Question: I have embed youtube in a view using UIWebView.
'''
NSString *html = [NSString stringWithFormat:@"<html> <body style="margin:0;"><iframe class="youtube-player" type="text/html" width="%f" height="%f" src="http://www.youtube.com/embed/%@" frameborder="0" allowfullscreen></iframe></body></html>", self.view.bounds.size.width - kTitleLabelLeftIndent*2, kUIWebViewHeight, self.utubeId];
utubeWebView = [[UIWebView alloc]init];
[utubeWebView setAllowsInlineMediaPlayback:YES];
[utubeWebView loadHTMLString:html baseURL:nil];
'''
The youtube URL is well embedded in my app. And when I hit the Play button on the utudeWebView it shows a fullscreen like this:

where the Red Controller Bar on top is not looking good.Could somebody tell me how can I change the color of that bar?
Any suggestions will be appreciated. Thanks in advance,
John
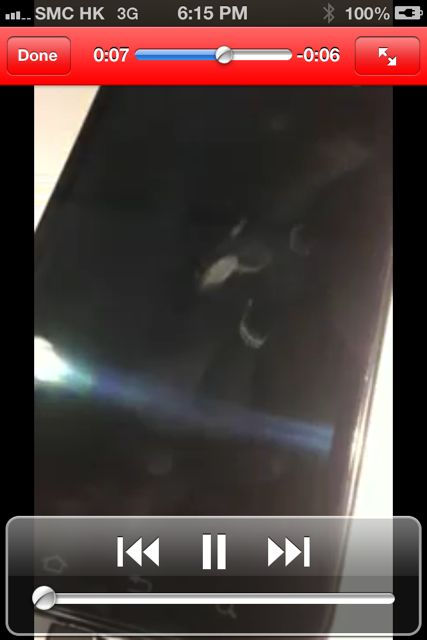
Answer: I figured out why was it red now.
In my AppDelegate, I have set the appearance of NavigationBar:
'''
[[UINavigationBar appearance] setTintColor:[UIColor redColor]];
'''
I didn't notice the relationship between navigationBar and video control bar because I had my navigationBar set hidden.
Somehow, the setting of navigationBar's color would also affect the color of the MPmoviePlayerController's control bar. So setting the NavigationBar's Tint Color, I could change the color of the control bar. Here are some examples: